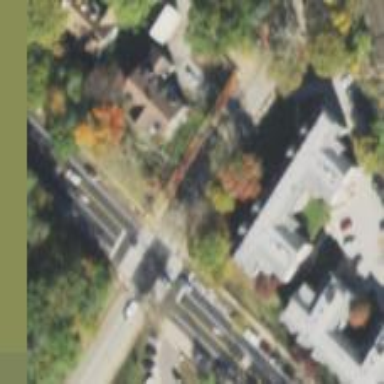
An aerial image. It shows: Unmarked road crossing.